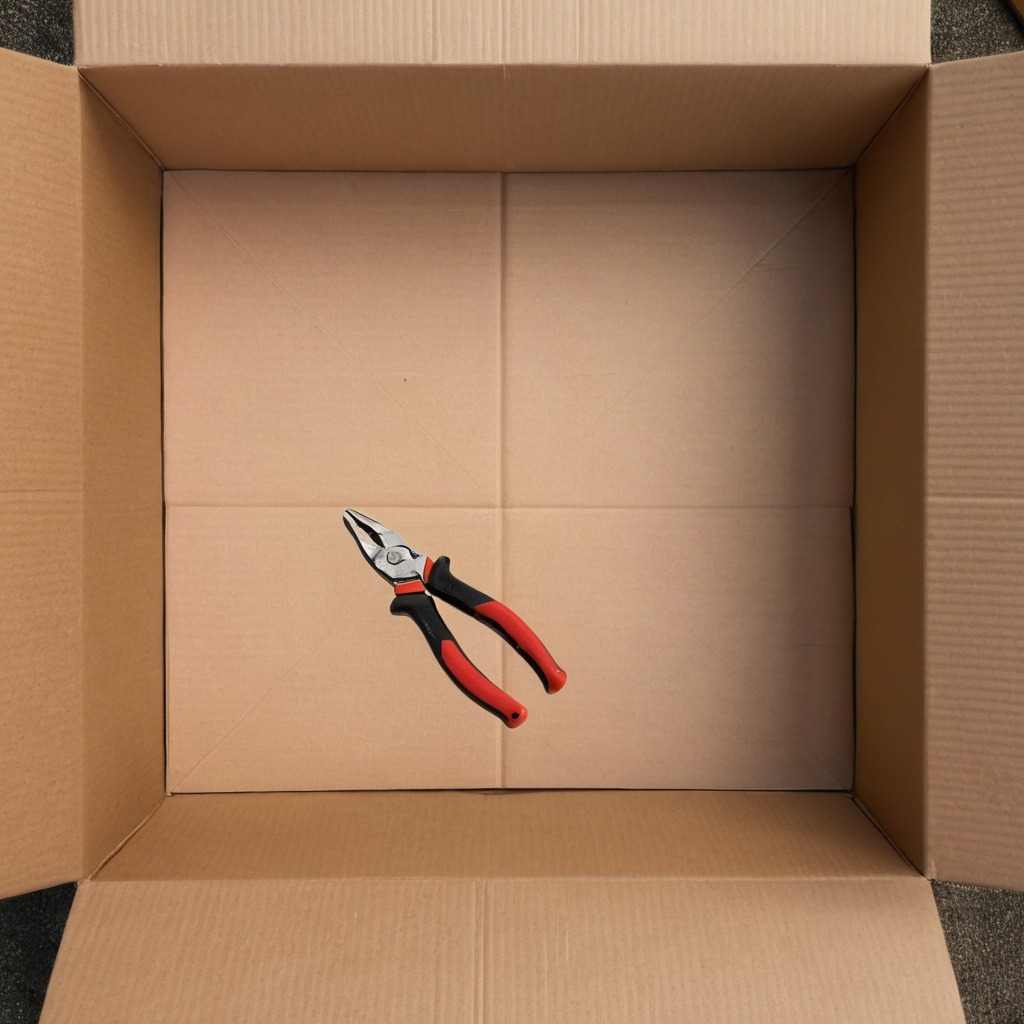
A plier is lying on the cardboard box surface in an outdoor workshop during daytime bright natural light soft shadows slightly creased but